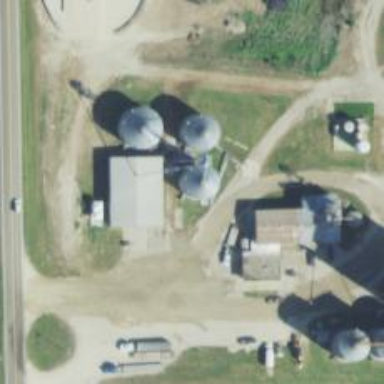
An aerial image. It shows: Silo.